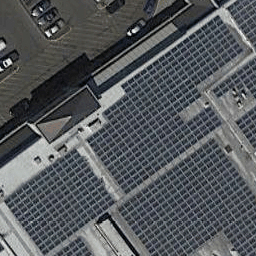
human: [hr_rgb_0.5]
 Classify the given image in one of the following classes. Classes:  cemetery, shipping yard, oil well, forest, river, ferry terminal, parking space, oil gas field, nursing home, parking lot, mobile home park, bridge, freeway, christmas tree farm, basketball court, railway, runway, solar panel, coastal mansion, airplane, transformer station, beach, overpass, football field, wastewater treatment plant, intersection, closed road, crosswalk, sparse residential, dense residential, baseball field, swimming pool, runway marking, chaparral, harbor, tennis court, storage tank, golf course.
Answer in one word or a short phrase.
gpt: solar panel